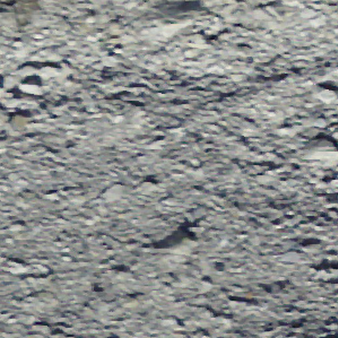
Label: other